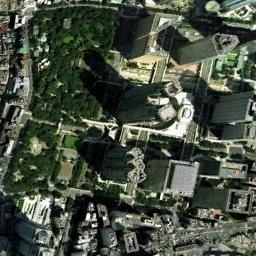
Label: commercial_area